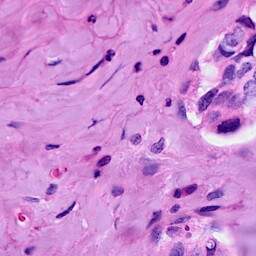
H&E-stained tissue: Breast